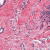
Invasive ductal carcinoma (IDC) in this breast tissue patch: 1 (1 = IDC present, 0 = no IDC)